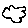
Label: cloud